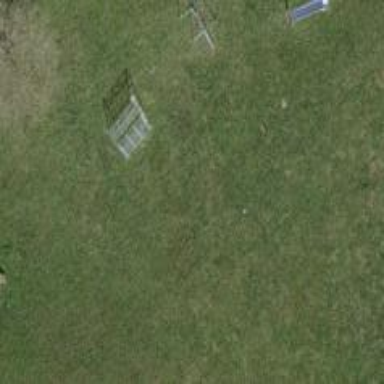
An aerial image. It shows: Playground area for leisure activities on the land.